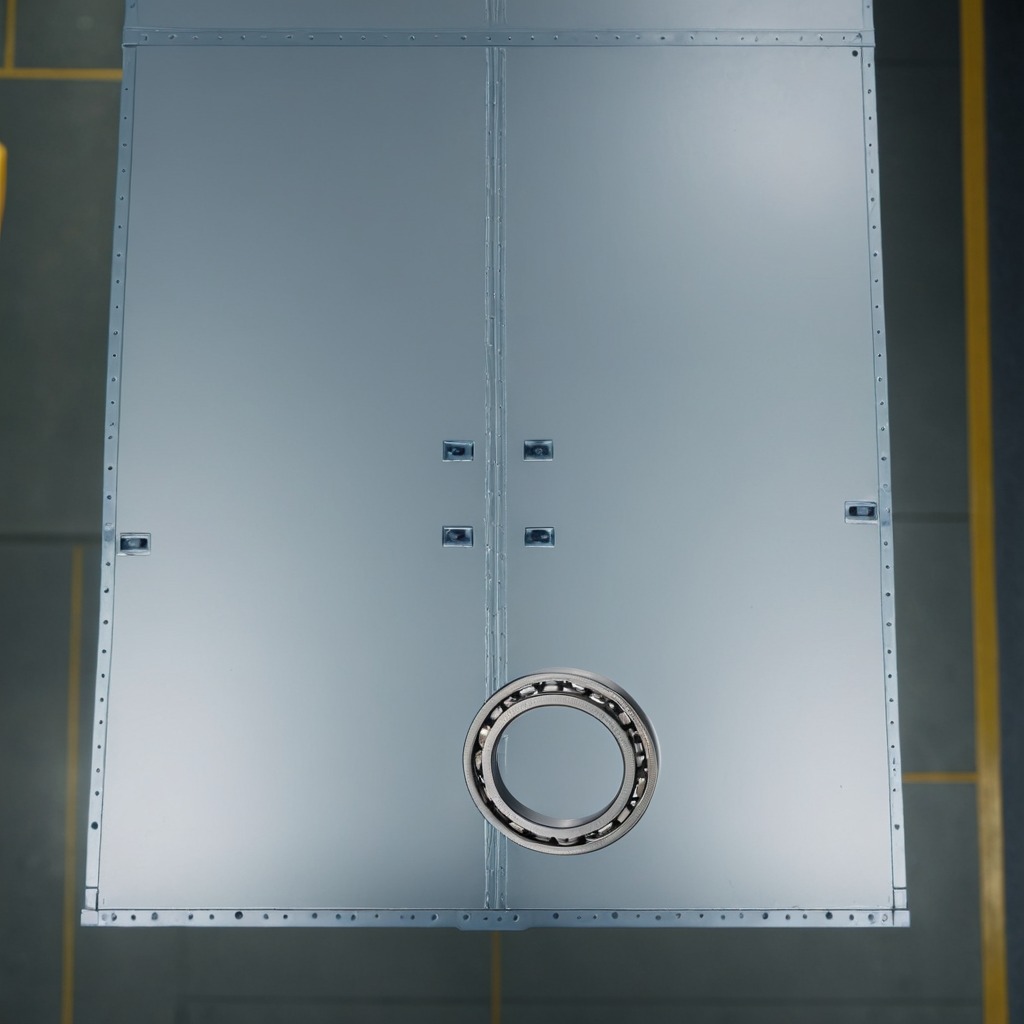
A metal ball bearing is lying on a toolbox surface in an airplane hangar workshop 8K.